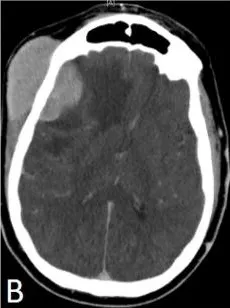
CT head showing enlarged right frontal scalp mass. Axial view with contrast.
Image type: radiology (ct)